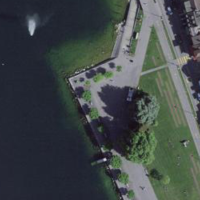
EUNIS habitat code: 14
Species observed at this site:
Corvus corone
Podiceps cristatus
Perca fluviatilis
Turdus philomelos
Fulica atra
Motacilla cinerea
Anas platyrhynchos
Sturnus vulgaris
Fringilla coelebs
Passer domesticus
Buteo buteo
Coloeus monedula
Turdus merula
Muscicapa striata
Chroicocephalus ridibundus
Phalacrocorax carbo
Larus michahellis
Cygnus olor
Ardea alba
Milvus migrans
Mergus merganser
Pica pica
Columba livia
Aesculus hippocastanum
Corvus corax
Motacilla alba
Delichon urbicum